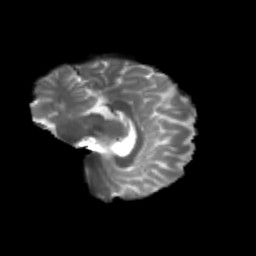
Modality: T2w
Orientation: sagittal
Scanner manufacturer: siemens
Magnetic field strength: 3 T
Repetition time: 4.16 s
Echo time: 0.0806 s